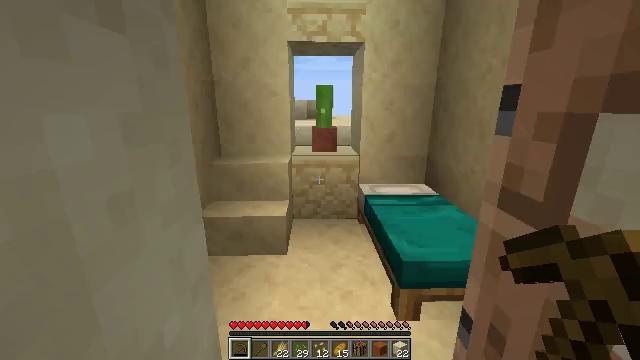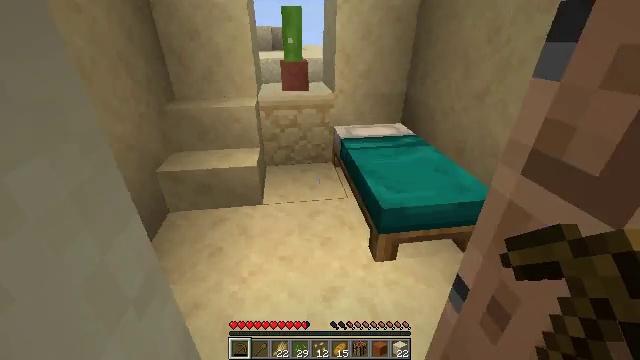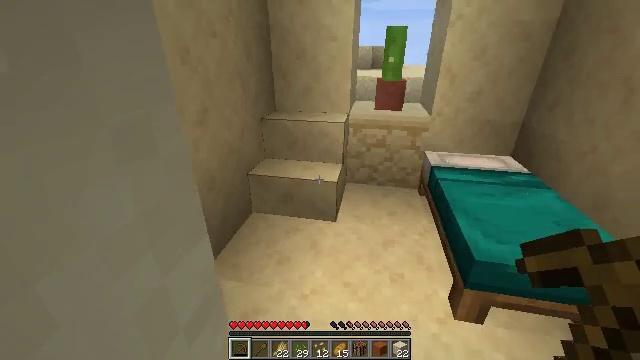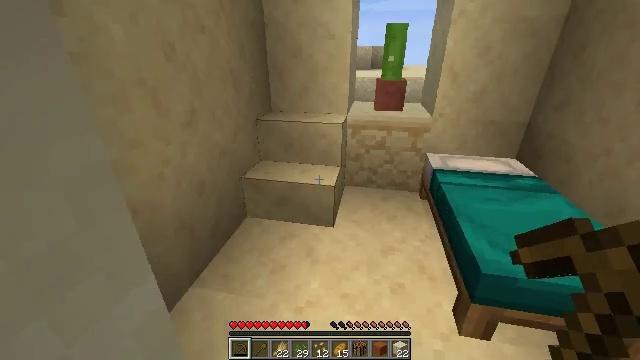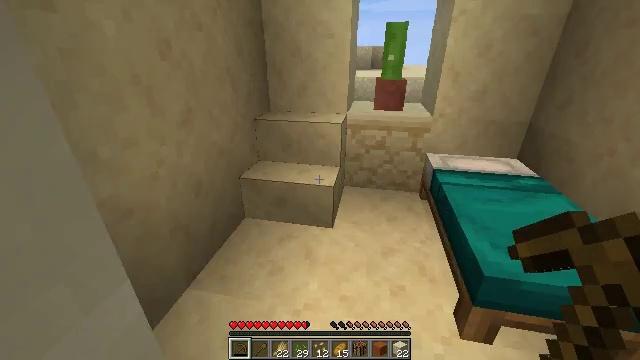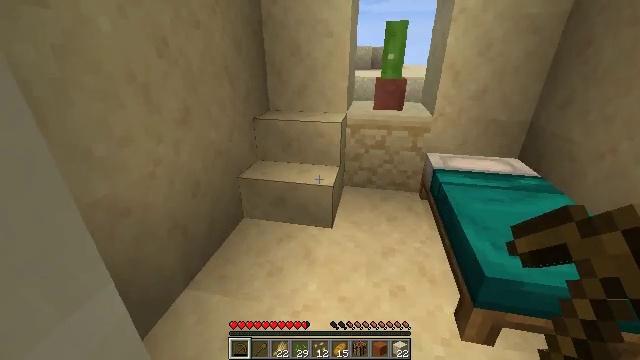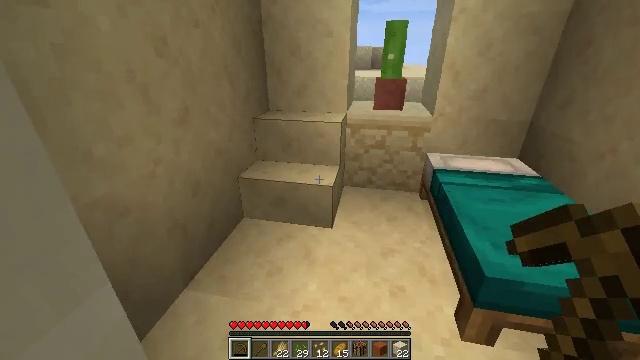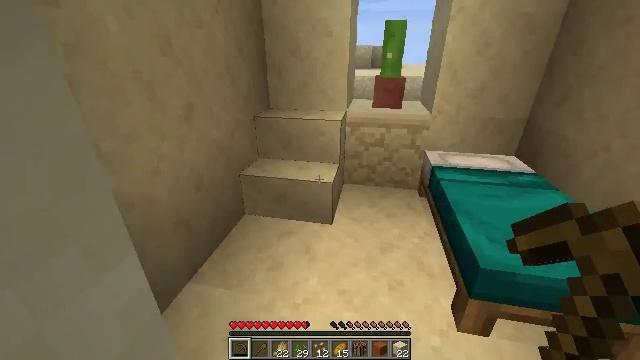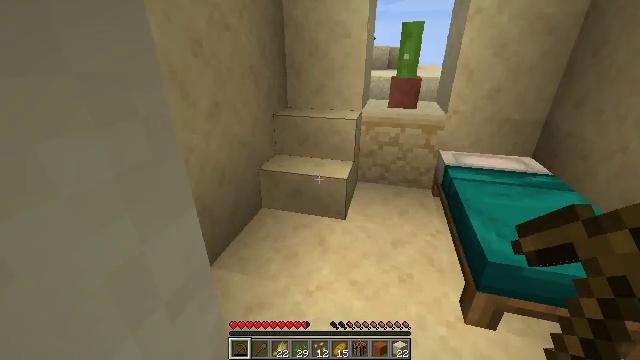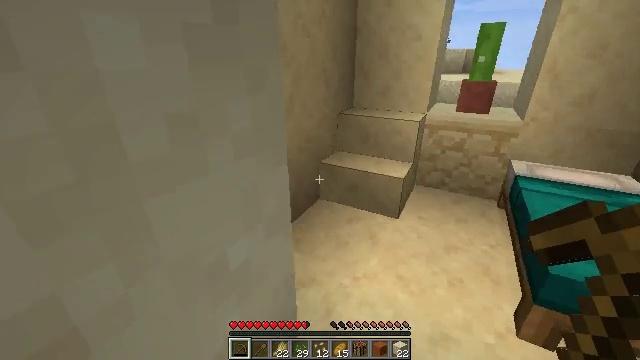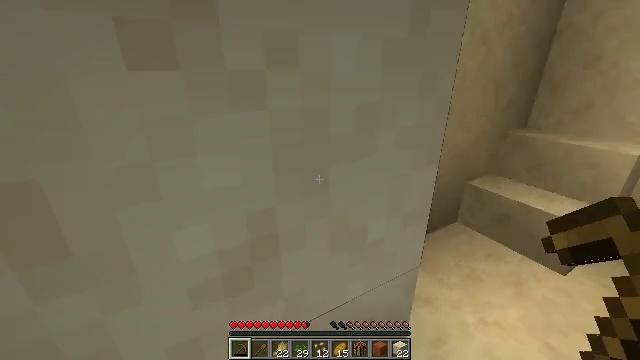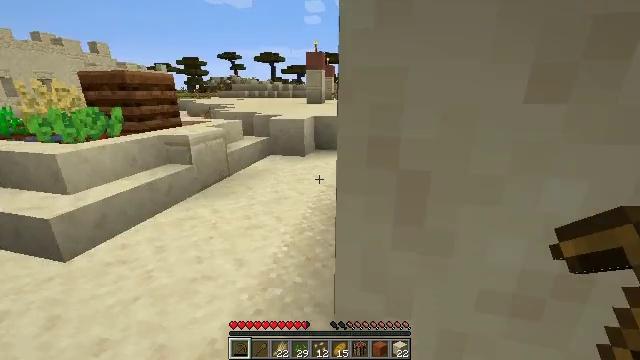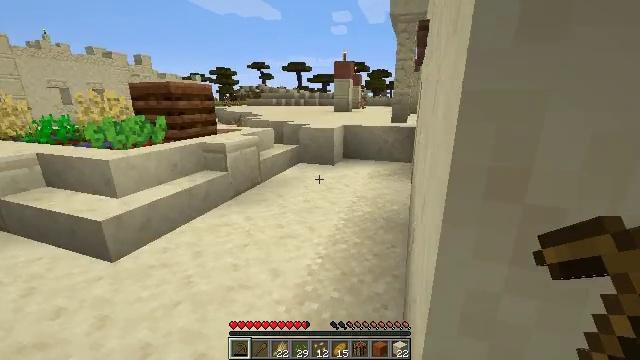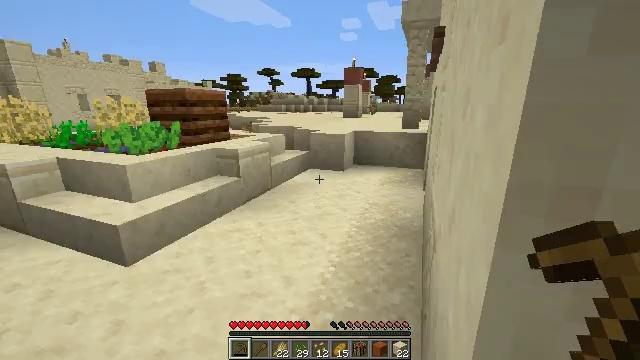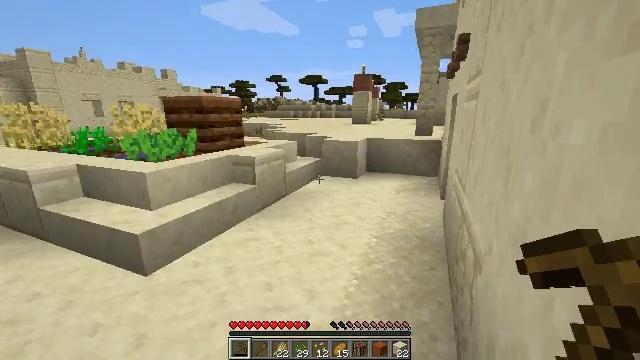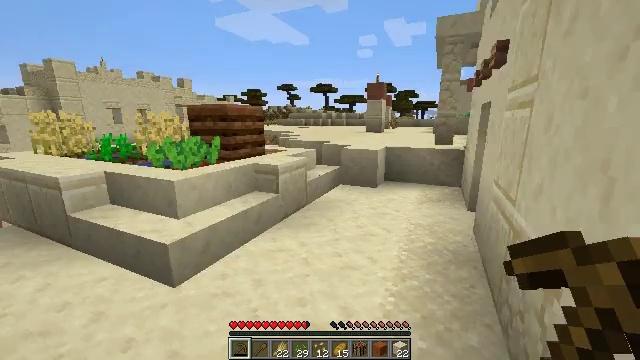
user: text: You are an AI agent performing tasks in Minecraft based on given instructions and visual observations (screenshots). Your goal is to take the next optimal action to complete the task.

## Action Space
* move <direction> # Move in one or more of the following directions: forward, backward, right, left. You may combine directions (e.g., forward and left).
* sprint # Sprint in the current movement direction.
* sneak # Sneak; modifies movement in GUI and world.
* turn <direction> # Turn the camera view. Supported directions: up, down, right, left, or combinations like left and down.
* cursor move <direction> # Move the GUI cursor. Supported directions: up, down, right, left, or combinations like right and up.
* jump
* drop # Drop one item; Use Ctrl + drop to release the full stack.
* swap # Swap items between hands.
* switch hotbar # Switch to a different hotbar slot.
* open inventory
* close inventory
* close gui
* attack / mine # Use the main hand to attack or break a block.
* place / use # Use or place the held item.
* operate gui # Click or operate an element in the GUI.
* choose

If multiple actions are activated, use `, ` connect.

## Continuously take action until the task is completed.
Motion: motion action
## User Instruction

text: Pull up beetroots from the soil.
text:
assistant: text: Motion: move forward
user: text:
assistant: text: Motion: move forward, turn left and up
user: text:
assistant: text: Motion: no_op
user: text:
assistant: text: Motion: no_op
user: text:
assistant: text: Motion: no_op
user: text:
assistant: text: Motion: no_op
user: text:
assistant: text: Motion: move back
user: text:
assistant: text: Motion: move back, turn left
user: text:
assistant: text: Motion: move back, turn left
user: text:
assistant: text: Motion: move back and move left, turn left and up
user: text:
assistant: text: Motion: move back and move left, turn left and up
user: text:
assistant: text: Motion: move left, turn left and up
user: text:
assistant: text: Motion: move left, turn left and up
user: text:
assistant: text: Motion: move left, turn left and up
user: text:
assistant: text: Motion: move forward and move left, turn left and up
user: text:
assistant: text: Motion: move forward and move left, turn left and up
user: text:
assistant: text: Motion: move forward and move left, turn left
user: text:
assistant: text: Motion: move forward and move left, turn left
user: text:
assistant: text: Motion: move forward, turn left
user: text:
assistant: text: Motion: move forward, turn left
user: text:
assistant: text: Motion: move forward, turn left
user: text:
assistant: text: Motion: move forward, turn left
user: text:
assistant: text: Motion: move forward, turn left and down
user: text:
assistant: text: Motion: move forward, turn left and down
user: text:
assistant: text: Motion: move forward, turn left
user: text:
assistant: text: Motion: move forward, turn down
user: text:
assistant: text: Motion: move forward
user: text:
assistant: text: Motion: move forward, turn down, jump
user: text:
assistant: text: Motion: move forward, turn down, jump
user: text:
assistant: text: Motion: move forward, turn right and down, jump